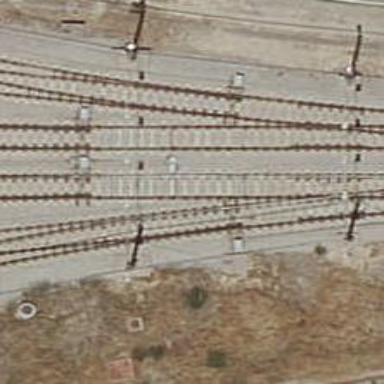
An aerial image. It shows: Railway switch.